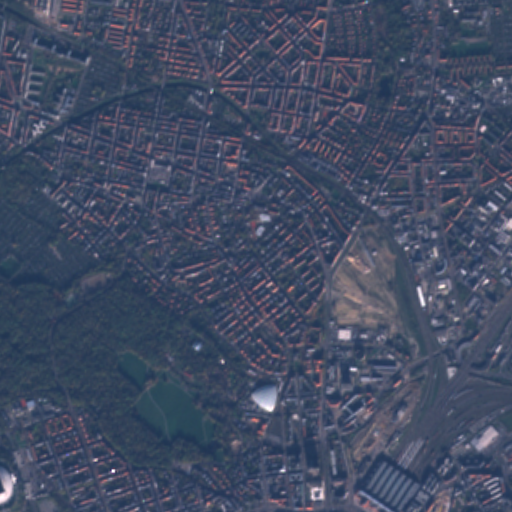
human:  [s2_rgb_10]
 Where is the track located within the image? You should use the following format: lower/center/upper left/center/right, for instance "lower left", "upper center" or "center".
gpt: The track is located in the lower left of the image.
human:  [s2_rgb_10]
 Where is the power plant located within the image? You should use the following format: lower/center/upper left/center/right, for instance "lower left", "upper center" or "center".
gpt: There is no power plant in the image.